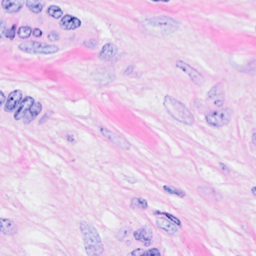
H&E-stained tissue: Breast